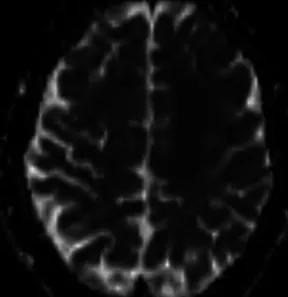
ADC. Sequences, demonstrating acute ischemia involving the left frontal lobe at the ACA-MCA border zone.
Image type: radiology (mri)